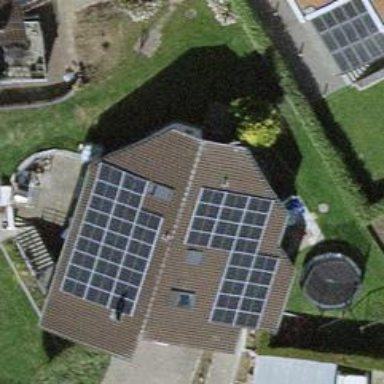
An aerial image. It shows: Solar power generator utilizing photovoltaic technology with solar photovoltaic panels.